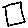
Label: square